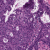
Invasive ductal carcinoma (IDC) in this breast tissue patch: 0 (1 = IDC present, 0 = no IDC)